Question: '''
<div class="parent">
<div style="float:left"></div>
</div>
'''
When the child 'div' has a 'float' style, how can I make it centered in its parent?
sorry , my English is so poor that I can't describe my question exactly.
I use the following pictures to describe hope you can understand

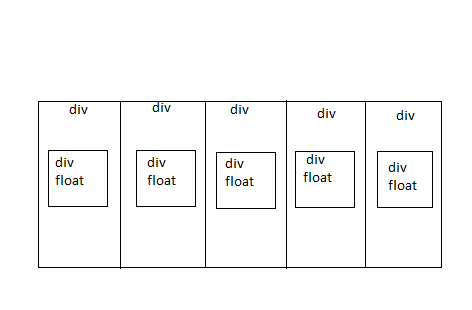
Answer: You can use 'display:table/table-cell' which will work if the element is, or isn't 'floated'.
'''
html{
box-sizing: border-box;
}
*, *:before, *:after {
box-sizing: inherit;
}
html,body{
margin:0;
width:100%;
}
.parent{
width:100%;
display:table;
}
.parent>div{
display:table-cell;
border:1px solid black;
width: calc(100% /5);
float:left;
text-align: center;
}
'''
'''
<div class="parent">
<div>foo</div>
<div>foo</div>
<div>foo</div>
<div>foo</div>
<div>foo</div>
</div>
'''
<URL>